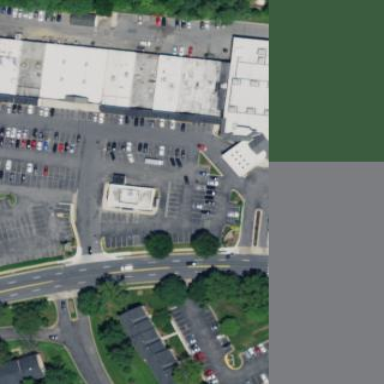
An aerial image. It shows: Retail area.